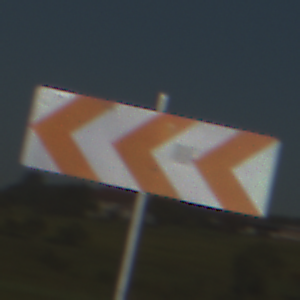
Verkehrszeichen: RichtungstafelnInKurvenGrossRechts
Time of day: MorningAfternoon
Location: Outdoor (Nature)
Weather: Clear
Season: NotSpecified
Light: Natural